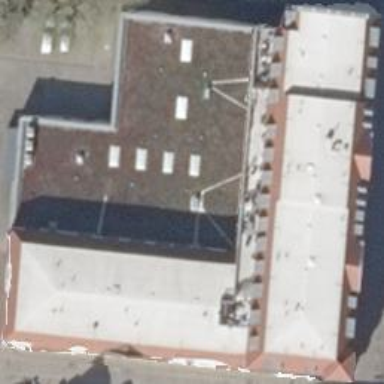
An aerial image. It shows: Unique apartment building with double saltbox roof shape.